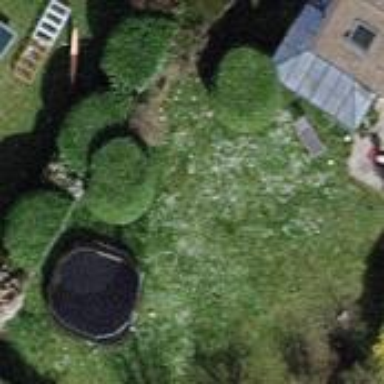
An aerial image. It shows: Garden enclosed by fence.